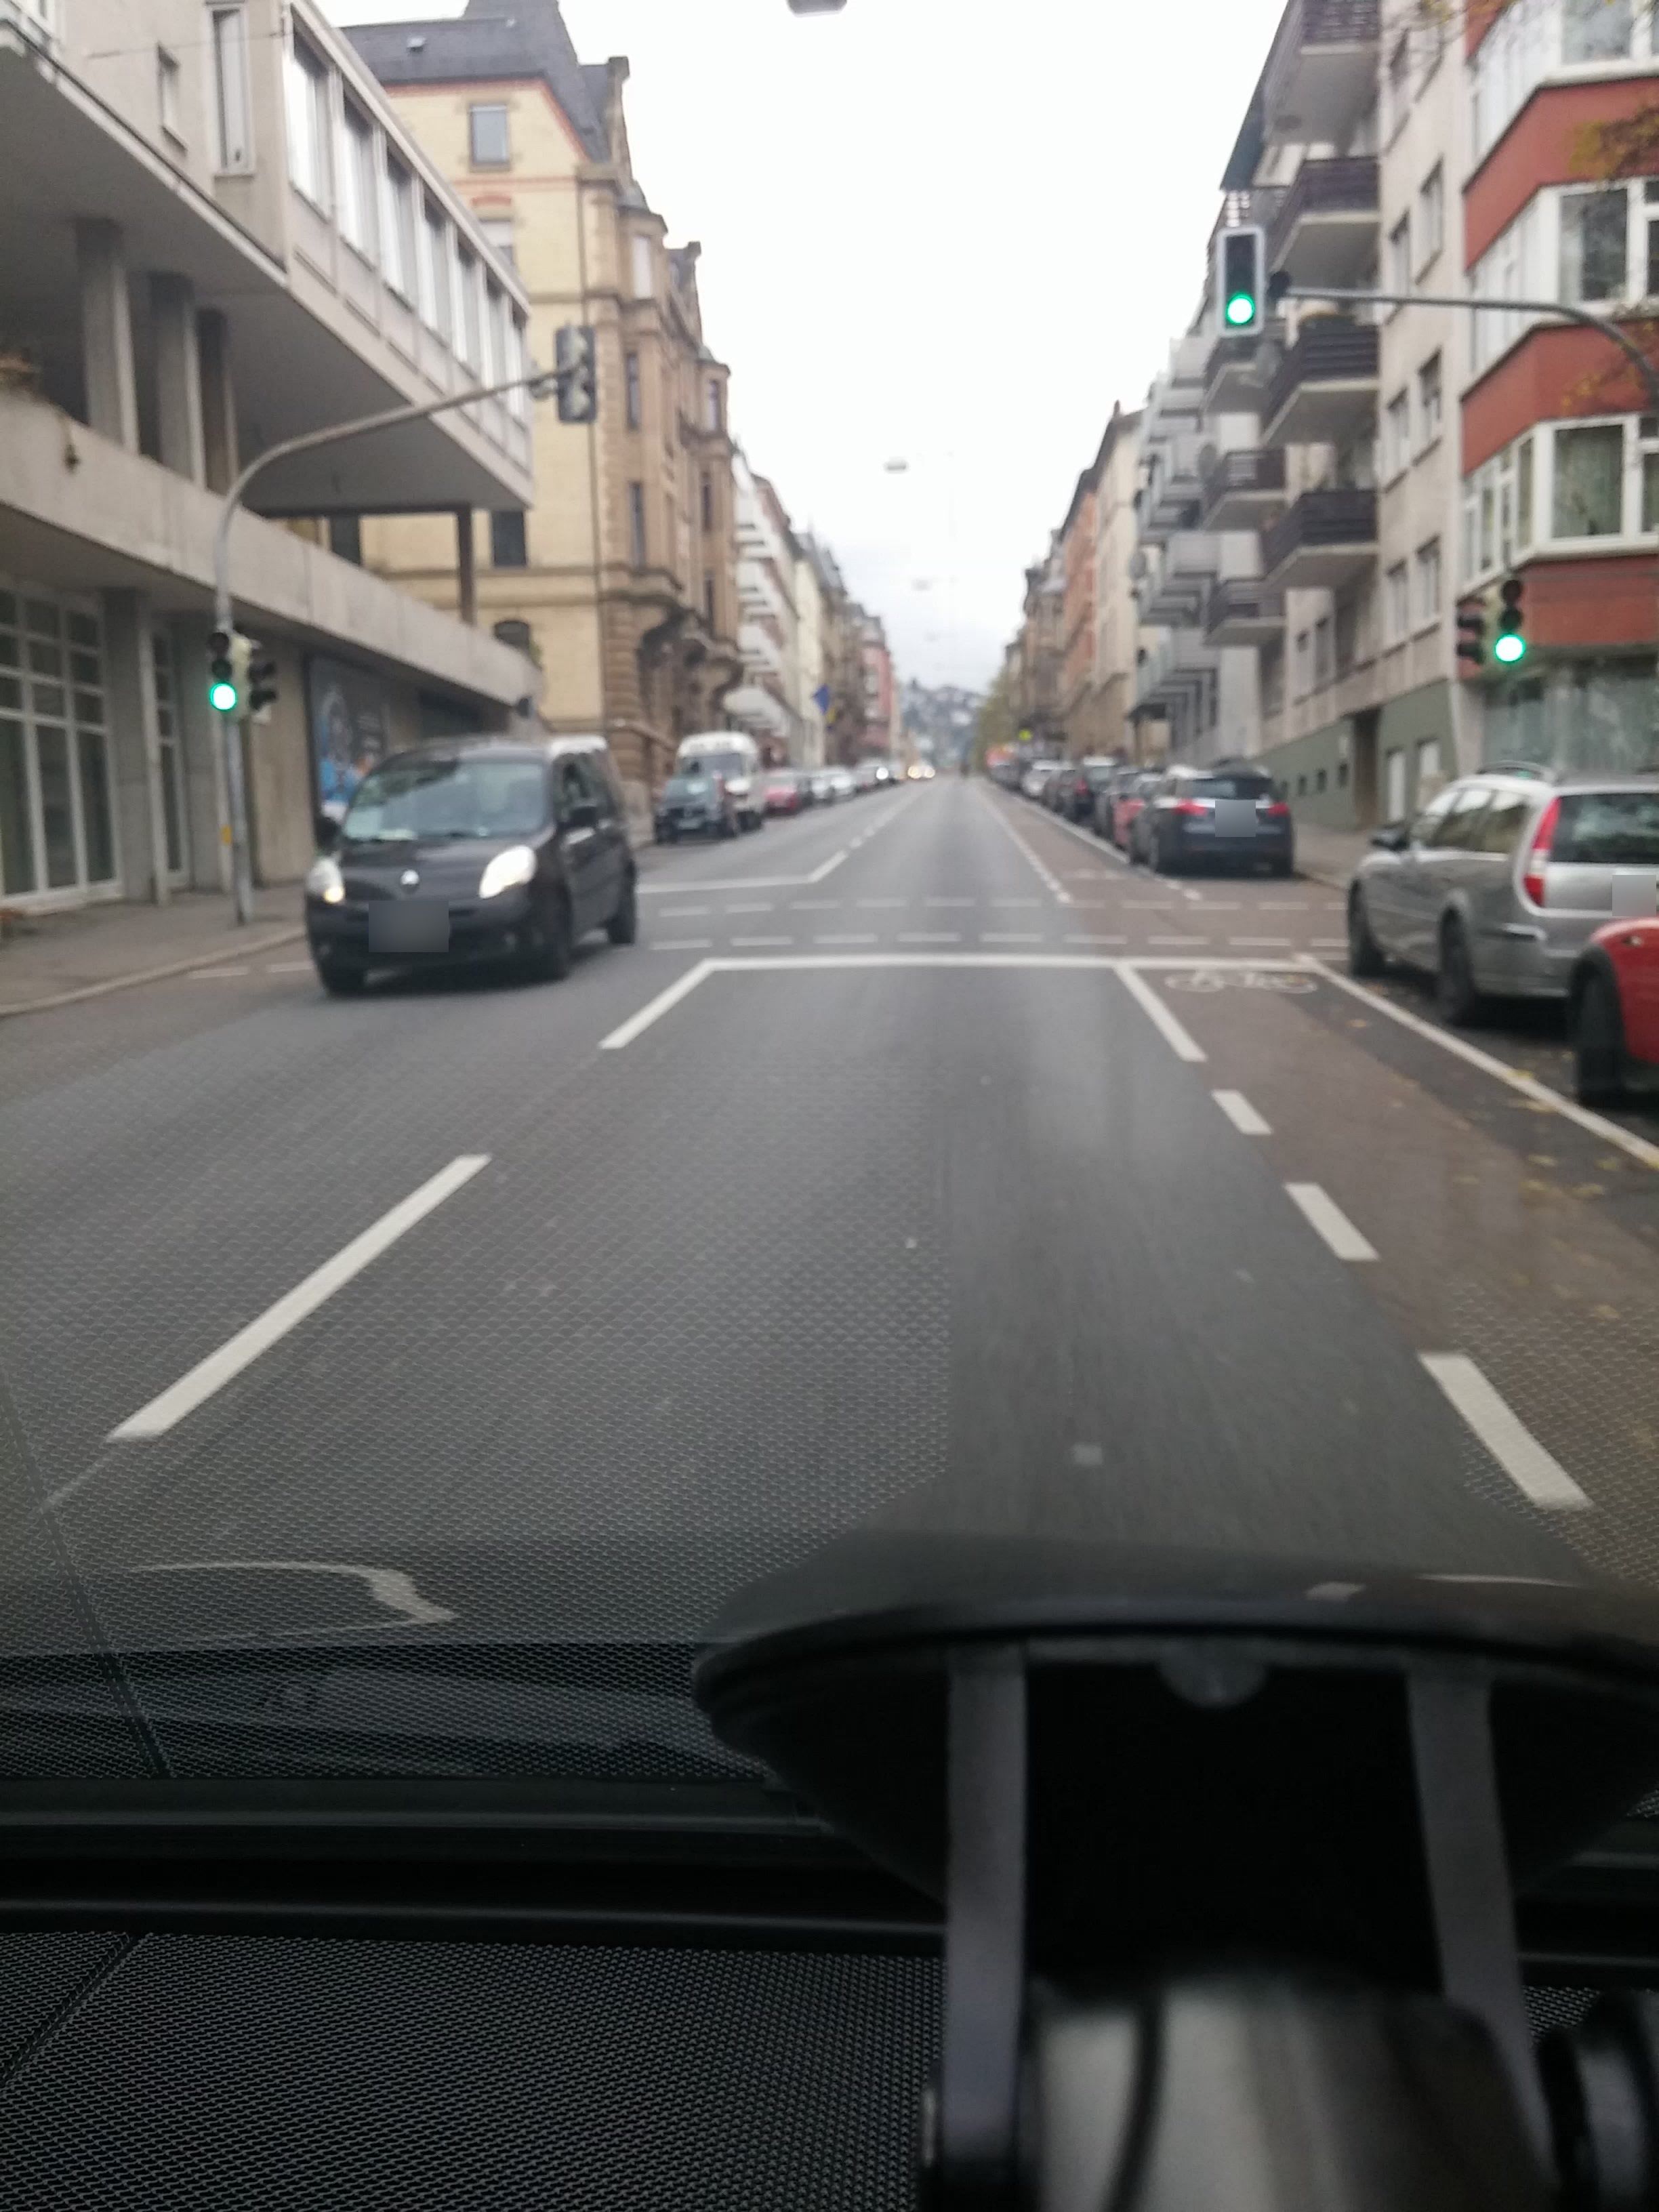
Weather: cloudy
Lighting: day
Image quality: good
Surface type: driving surface
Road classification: tertiary
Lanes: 2
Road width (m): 11
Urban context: urban centre
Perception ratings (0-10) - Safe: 5.65, Lively: 9.15, Beautiful: 6.77, Boring: 1.58, Depressing: 3.12, Wealthy: 5.21